Question: I am working onsite with a client, and I am trying to help them with a complicated problem. I am hoping that there is a tool or feature in Delphi that we can use to peer into the inner workings to help us locate the problem.
Here is a high level overview of the problem we are dealing with. This is a commercial application that is currently deployed in Delphi 5. Over the past year the application has been migrated to Delphi XE. The migration is almost complete, but there are some serious errors that are being encountered.
The application itself is very large, with hundreds of units and many third-party and custom components. In one specific situation that we are encountering, the main form is created and then the application is terminated before that main form is displayed. The result is a crash that occurs during this termination, as units are being finalized.
The debugger is breaking in the RaiseException function of kernel32, which is called by NotifyNonDelphiException. We tried to set a non-breaking breakpoint that logs the call stack from within NotifyNonDelphiException, but that does not give us anything useful. The call stack contains only methods that handled the exception, and that is RtlRaiseStatus and KUserExceptionDispatcher.
How do we identify the code that throws the original exception that is being handled by NotifyNonDelphiException?
---
edit: Here are two images captured following one instance of the exception. The first one is the raised exception, and the second depicts the CPU window after the exception dialog box is closed.

##
New Edit:
It has been more than a week since I posted this question, and I am impressed with the various answers. Some of the comments to the initial question were most valuable, but some of the answers themselves are very informative.
My visit to that client is over, and I will ask them to consider the answers that have been posted here. While we were not able to track down the actual source of the error, the cause of the error was more than obvious. Many years of tweeking the user interface without a serious refactoring left the application with an unstable log in process. When the log in was canceled by the user, the main form was in a partial state of initialization. When this process was not permitted to run its course, which was what happened when the user aborted log in, very serious finalization issues were present.
The company has purchased AQTime Pro to help identify future problems, but a refactoring of the login process is called for, and will solve the problem in the long run.
At one point I considered removing this question, but I have opted to keep it posted, since I believe that others will find the many excellent suggestions that were posted informative.
For the time being, I am accepting @Deltics answer, since I hate leaving a question without an answer. However, I ask viewers of this question to also consider all of the other answers and comments, and they are equally valuable.
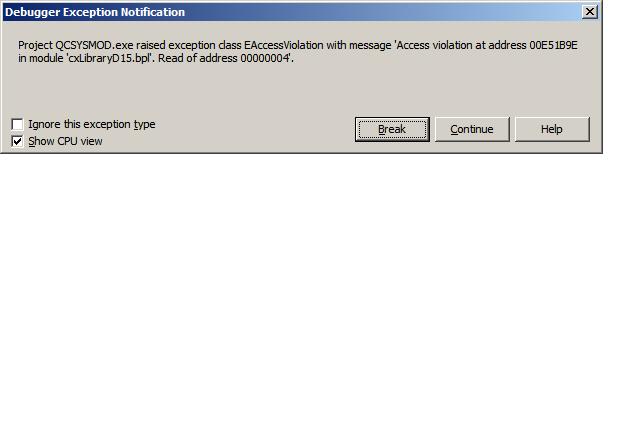
Answer: Exceptions should never be allowed to "escape" from (or ) sections for precisely this reason.
With very few exceptions [sic], any code in a section should be enclosed in a . What you do when you get an exception is up to you, but at the very least a call to will give you information when debugging and give you a point on which to set a breakpoint that will only cause a break when an actual exception has occurred.
'''
finalization
try
// Perform finalization processing here
except
on e: Exception do
OutputDebugString('%s: $s in unit %s', [e.ClassName, e.Message, 'MyUnitName']);
end;
end.
'''
Since you presumably don't have such exception handling in your sections, this will involve putting them in place before you can proceed. However, this exercise will improve the quality of your code overall, and make diagnosing any similar problems in the future that much easier (who's to say that once you have identified and fixed your current exception, that some other exception will not raise it's ugly head?).
Also, the process of applying this exception handling will give you an opportunity to review each section and determine whether it cannot be handled differently, with a view to eliminating as many sections as possible.
This should not be considered an "unnecessary overhead" or a "waste of time" but an essential piece of housekeeping to bring your code quality up to an acceptable standard.
An alternative approach is to manage your own list of finalization procedures, as we had to do before finalization sections were introduced. i.e. in the initialization section of a unit that current has finalization, remove the current finalization code into a parameterless procedure and register that procedure with a "finalization manager".
Then, in your application, invoke the "finalization manager" at an appropriate time during application shutdown, to perform your finalization any actual unit finalization takes place. This ensures that your finalization procedures are performed with the runtime exception handler still in place.
This also presents the opportunity for providing a more sophisticated "finalization manager", with mechanisms to ensure that finalization procedures are performed in a specific, determined order (if required). This capability depends on how you implement your own finalization manager, naturally.